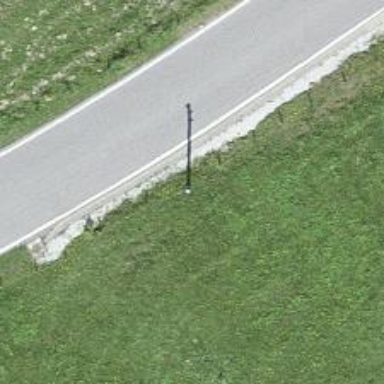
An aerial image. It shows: Power pole.